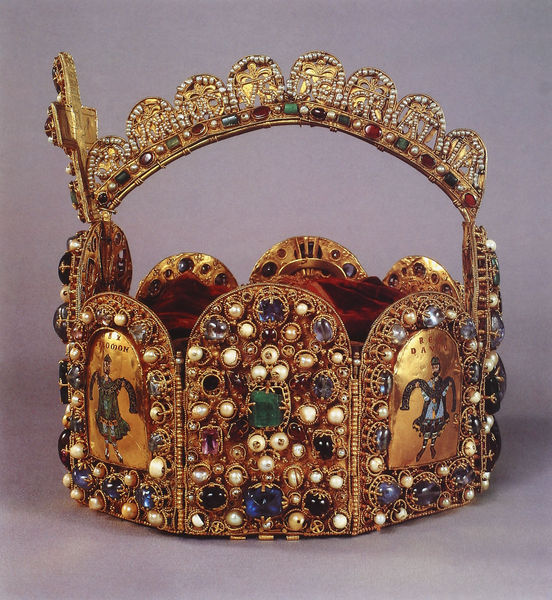
Titel: Reichskrone des Heiligen Römischen Reiches
Institution: Wien, Schatzkammer
Schlagwörter: blau, mann, weiß, grün, schmuck, schwarz, rot, tuch, samt, steine, bild, kirche, gold, edelsteine, krone, perle, perlen, rund, engel, schrift, bilder, bogen, figuren, kaiser, könig, papst, ornamente, deutsch, foto, bögen, pink, kreuz, gravur, intarsien, zacken, klerus, edelstein, könige, heilige, london, fotographie, einfassung, email, fassung, bügel, kaiserkrone, ikone, saphir, latein, ahnen, ikonen, smaragd, emaille, smaragde, lapislazuli, diamant, kronjuwelen, topas, saphyre